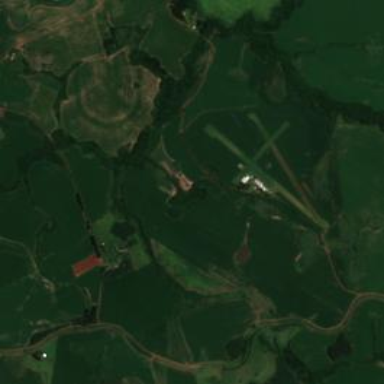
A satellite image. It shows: The location is airsport aerodrome.